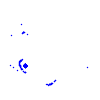
Particle: pion